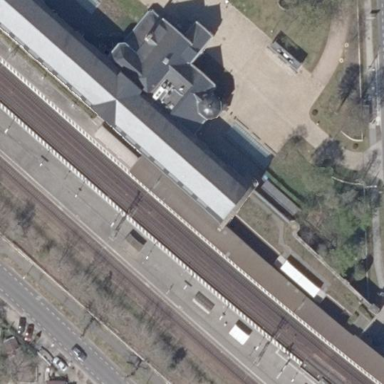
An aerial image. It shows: Platform edge at railway station.